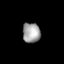
Tissue: lung
Cell type: Epithelial cells
Senescence score: 0.2392
Nuclear area (px): 347
Mean DAPI intensity: 160.023